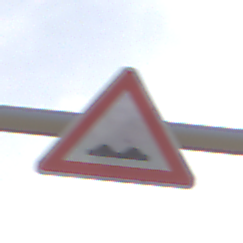
Verkehrszeichen: UnebeneFahrbahn
Umgebung: Outdoor, Suburban
Tageszeit: MorningAfternoon
Wetter: PartlyCloudy
Licht: Natural
Jahreszeit: NotSpecified
Kontrast: HighContrast